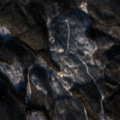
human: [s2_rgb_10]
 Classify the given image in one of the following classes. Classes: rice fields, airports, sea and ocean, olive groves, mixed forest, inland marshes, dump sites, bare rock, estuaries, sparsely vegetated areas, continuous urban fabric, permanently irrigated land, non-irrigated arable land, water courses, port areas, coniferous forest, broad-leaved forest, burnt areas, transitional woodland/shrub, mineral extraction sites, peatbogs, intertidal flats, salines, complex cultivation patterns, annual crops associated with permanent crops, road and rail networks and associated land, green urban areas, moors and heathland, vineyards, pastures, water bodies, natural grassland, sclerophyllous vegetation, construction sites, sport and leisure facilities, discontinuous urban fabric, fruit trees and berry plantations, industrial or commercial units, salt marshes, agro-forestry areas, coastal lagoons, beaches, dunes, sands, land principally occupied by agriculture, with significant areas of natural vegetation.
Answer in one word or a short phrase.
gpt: coniferous forest, mixed forest, transitional woodland/shrub